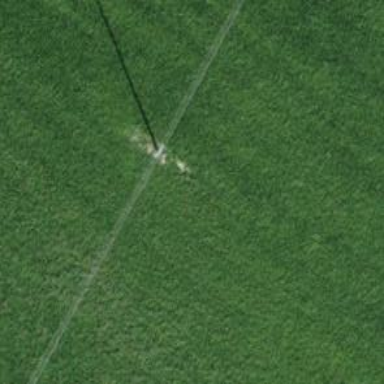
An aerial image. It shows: Minor power line.